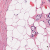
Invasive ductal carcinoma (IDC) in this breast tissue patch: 0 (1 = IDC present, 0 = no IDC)